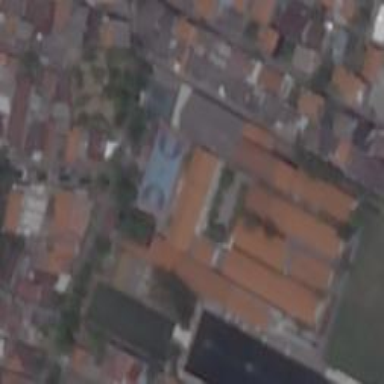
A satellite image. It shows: School.